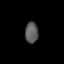
Tissue: skin
Cell type: Epithelial cells
Senescence score: 0.2553
Nuclear area (px): 265
Mean DAPI intensity: 92